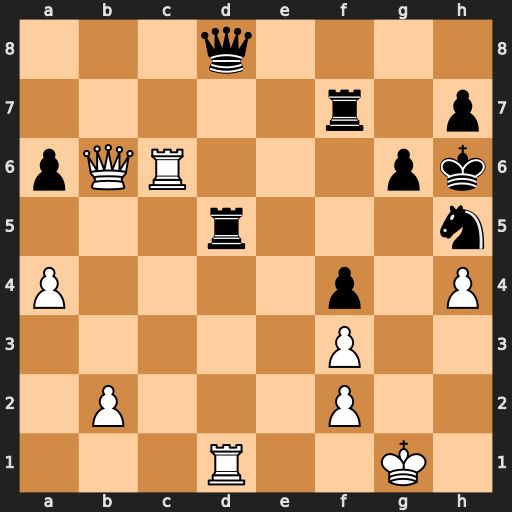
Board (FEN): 3q4/5r1p/pQR3pk/3r3n/P4p1P/5P2/1P3P2/3R2K1
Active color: w
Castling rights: -
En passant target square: -
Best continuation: Qxd8 Rxd8 Rxd8